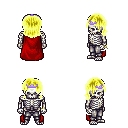
a pixel art fantasy rpg character, male body template, skeleton, red cape, metal pants, gold long bangs hairstyle, purple tiara, bracelets, four views (front, back, left, right), 2x2 character sprite sheet, small pixel art, hard edges, no anti-aliasing